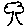
Label: tree